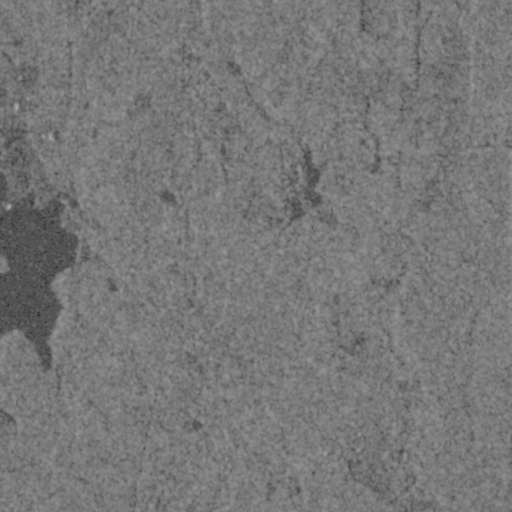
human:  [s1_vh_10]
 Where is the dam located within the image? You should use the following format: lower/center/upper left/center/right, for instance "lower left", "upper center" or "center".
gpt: The dam is located in the center left of the image.
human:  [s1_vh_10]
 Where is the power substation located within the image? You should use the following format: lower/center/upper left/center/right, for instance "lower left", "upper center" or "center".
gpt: The power substation is located in the upper left of the image.
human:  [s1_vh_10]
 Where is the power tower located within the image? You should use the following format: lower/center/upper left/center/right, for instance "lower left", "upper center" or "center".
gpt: The power tower is located in the upper left of the image.
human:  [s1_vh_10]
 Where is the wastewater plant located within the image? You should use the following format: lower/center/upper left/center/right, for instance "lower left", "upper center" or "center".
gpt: The wastewater plant is located in the upper left of the image.
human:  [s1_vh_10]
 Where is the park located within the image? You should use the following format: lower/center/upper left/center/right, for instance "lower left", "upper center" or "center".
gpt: There is no park in the image.

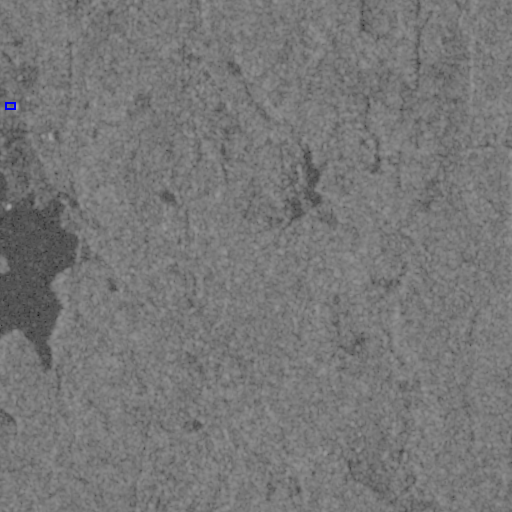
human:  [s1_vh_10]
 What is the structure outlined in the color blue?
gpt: The structure outlined in blue is a wastewater plant.
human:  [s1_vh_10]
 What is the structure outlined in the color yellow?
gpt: There is no yellow outline.